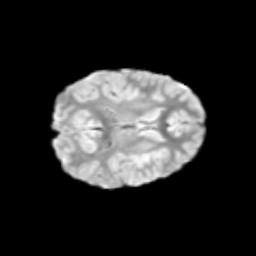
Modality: T2w
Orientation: axial
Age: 9
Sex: female
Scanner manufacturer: siemens
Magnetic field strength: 3 T
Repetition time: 3.8 s
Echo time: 0.07 s